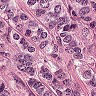
Metastatic tissue present: yes